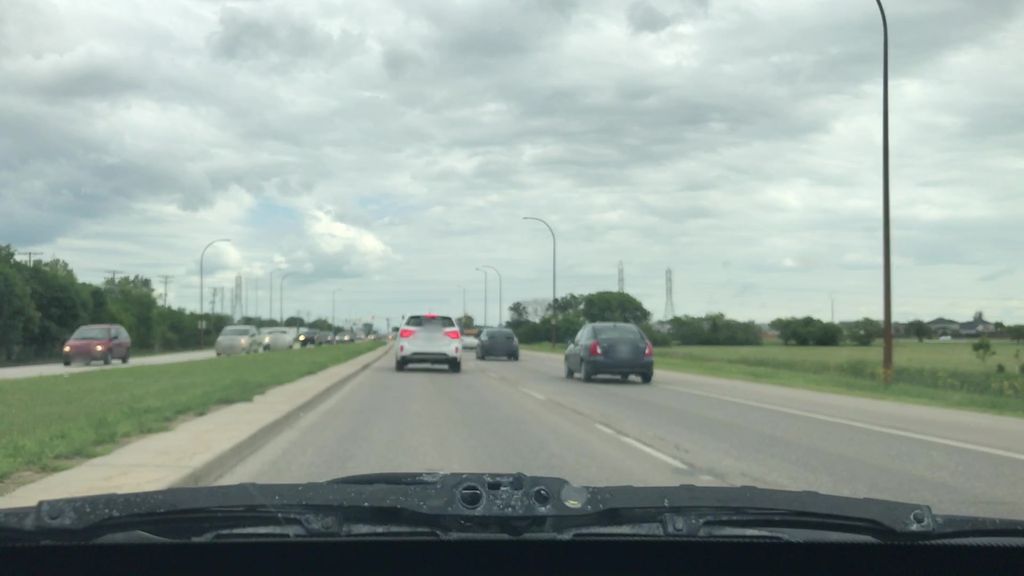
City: winnipeg